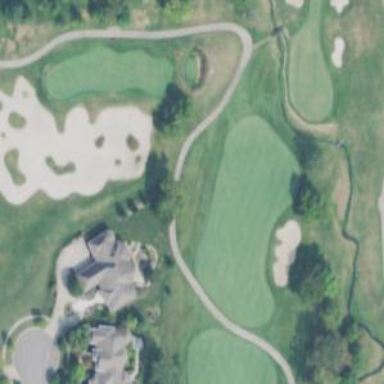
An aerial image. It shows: Golf hole.